Interaction volume radius: 5 \u00c5
Interaction volume height: 20 \u00c5
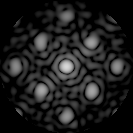
Disorder parameter: 0.2262